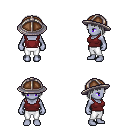
a pixel art fantasy rpg character, female body template, dark elf, purple skin, maroon pirate shirt, white pants, gray pageboy hairstyle, chain helm, four views (front, back, left, right), 2x2 character sprite sheet, small pixel art, hard edges, no anti-aliasing